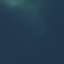
Label: SeaLake